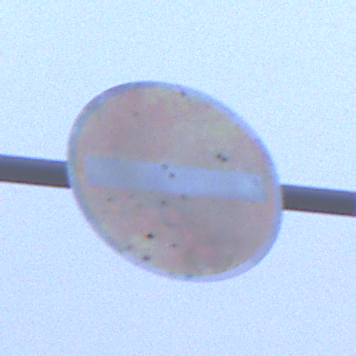
Verkehrszeichen: VerbotDerEinfahrt
Umgebung: Outdoor, Urban
Tageszeit: SunriseSunset
Wetter: Overcast
Licht: Natural
Jahreszeit: NotSpecified
Kontrast: LowContrast